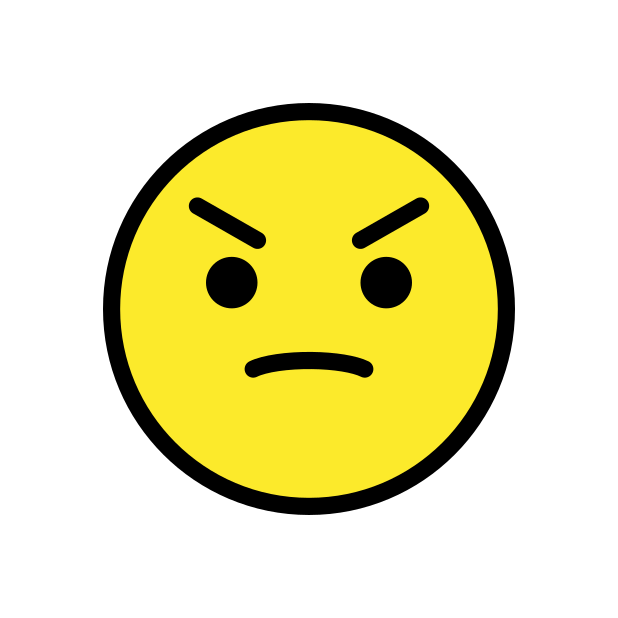
angry face